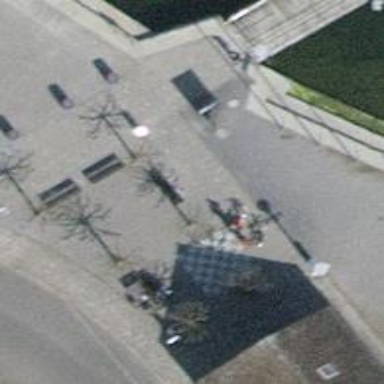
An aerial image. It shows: Black bench.